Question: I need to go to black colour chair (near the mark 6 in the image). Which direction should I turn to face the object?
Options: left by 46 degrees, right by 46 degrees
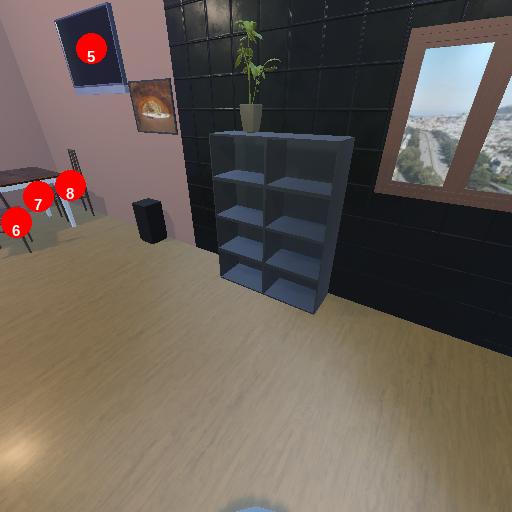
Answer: left by 46 degrees